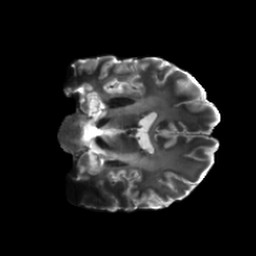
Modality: T2w
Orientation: coronal
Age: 30
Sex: male
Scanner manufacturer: siemens
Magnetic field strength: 6.98 T
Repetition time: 7.776 s
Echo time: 0.076 s